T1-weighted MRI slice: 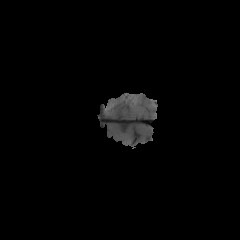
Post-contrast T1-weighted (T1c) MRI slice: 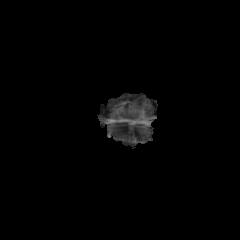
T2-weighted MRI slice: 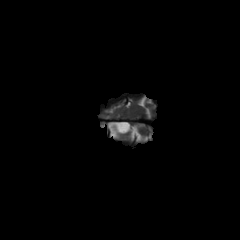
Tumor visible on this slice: no